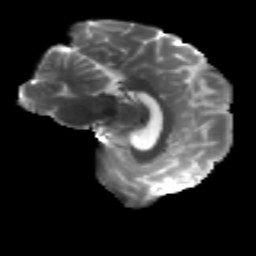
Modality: T2w
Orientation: sagittal
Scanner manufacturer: siemens
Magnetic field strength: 3 T
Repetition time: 4.16 s
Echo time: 0.0806 s